Question: My form looks like that:

As you see there are bunch of texboxes. I've created some loop for all textboxes to check if they are empty, null or if they conatin only digits.
Now what I want to do, is to generate random numbers and to place them into all empty textboxes (just as user types digit into textbox). How can I achieve this result?
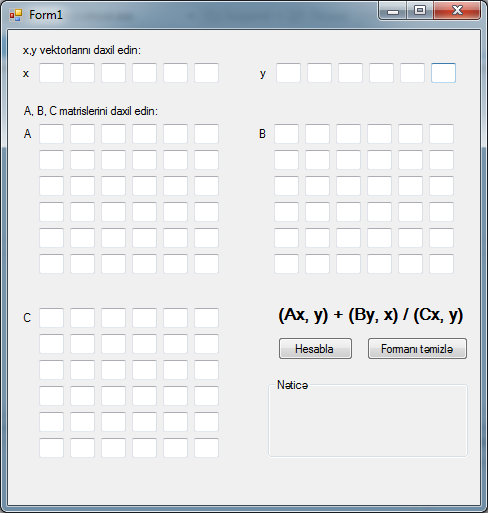
Answer: <URL> will help you generating random numbers:
'''
var random = new Random();
var emptyTextBoxes = Controls.OfType<TextBox>()
.Where(txt => txt.Text.Length == 0);
foreach (var txt in emptyTextBoxes)
txt.Text = random.Next(1, 1000).ToString();
'''